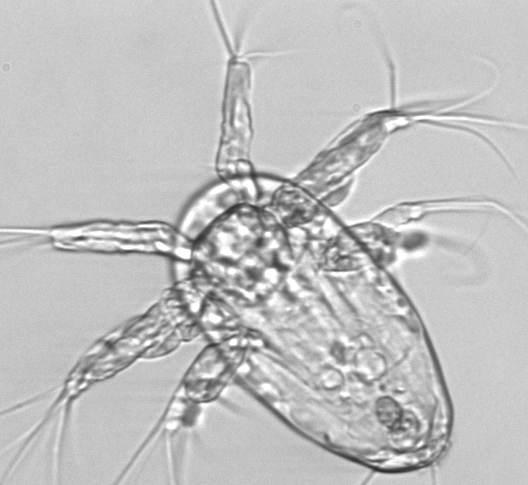
Label: Copepod_nauplii